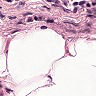
Metastatic tissue present: no